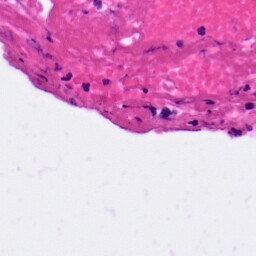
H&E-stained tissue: Pancreatic